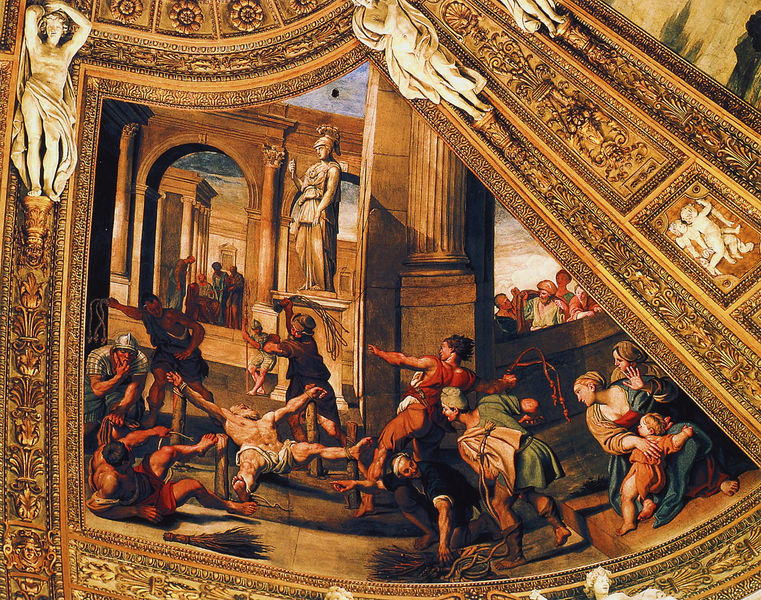
Titel: Fresken in Sant’Andrea della Valle
Künstler: Domenichino
Standort: Rom, S. Andrea della Valle (EU - I - Latium)
Schlagwörter: gemälde, mann, nackt, frauen, menschen, braun, frau, marmor, männer, schmuck, szene, säule, malerei, ornament, architektur, tod, tot, öl, figur, gold, decke, kind, skulptur, statue, zuschauer, reisig, krieg, soldaten, muskeln, stuck, besen, antike, soldat, peitsche, ritter, rüstung, jesus, qual, ermordung, märtyrer, schlagen, rute, athena, deckenmalerei, schächer, gerte, folter, tortur, temel, fgemälde